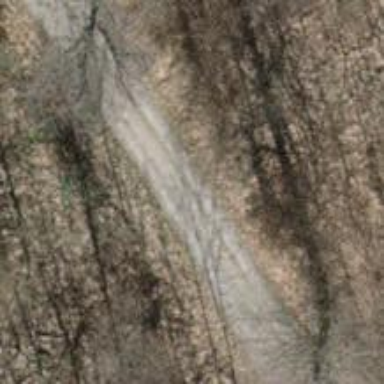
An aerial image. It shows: Track with grade2 tracktype.